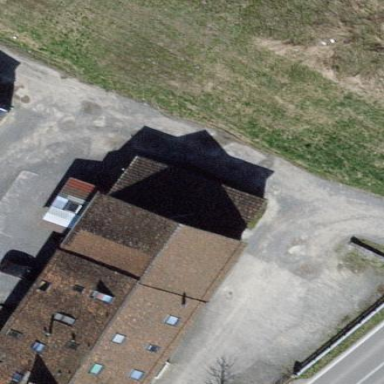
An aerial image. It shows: Farm building.